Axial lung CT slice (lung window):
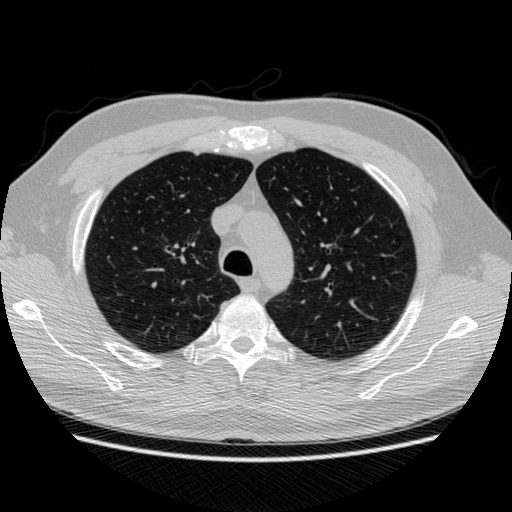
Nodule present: no